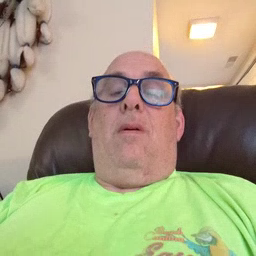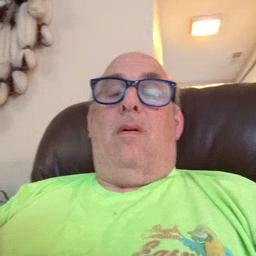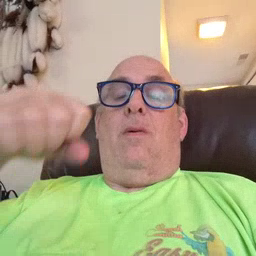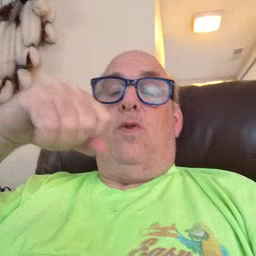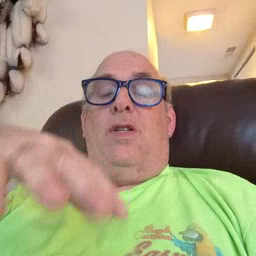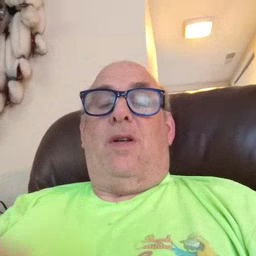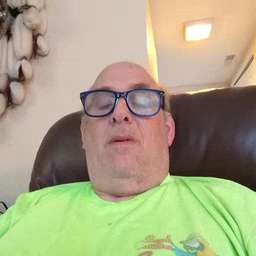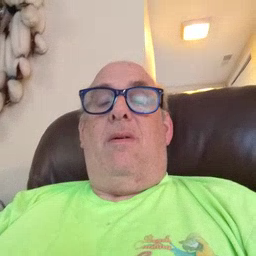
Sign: drop